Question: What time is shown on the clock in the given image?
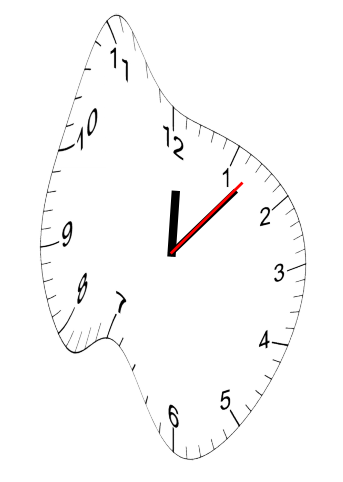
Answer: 12:07:07